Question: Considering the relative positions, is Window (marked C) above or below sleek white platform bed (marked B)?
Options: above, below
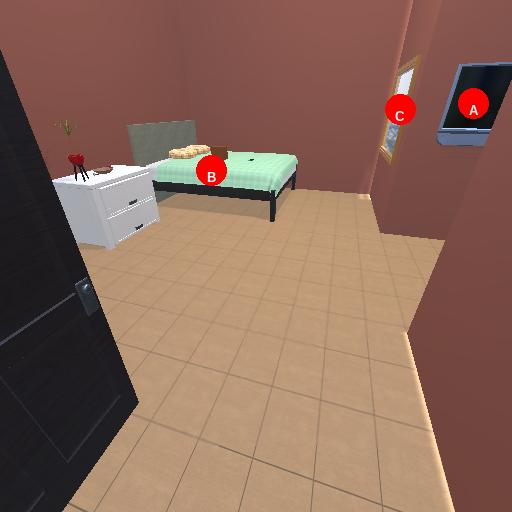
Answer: above